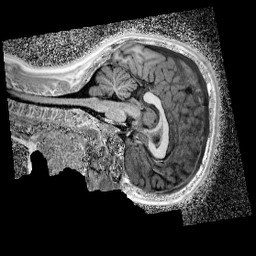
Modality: UNIT1_denoised
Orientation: sagittal
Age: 9
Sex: female
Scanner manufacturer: siemens
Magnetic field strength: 3 T
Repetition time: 4 s
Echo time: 0.00299 s